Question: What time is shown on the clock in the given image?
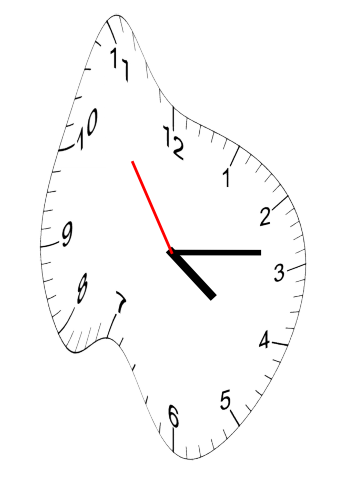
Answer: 04:13:54